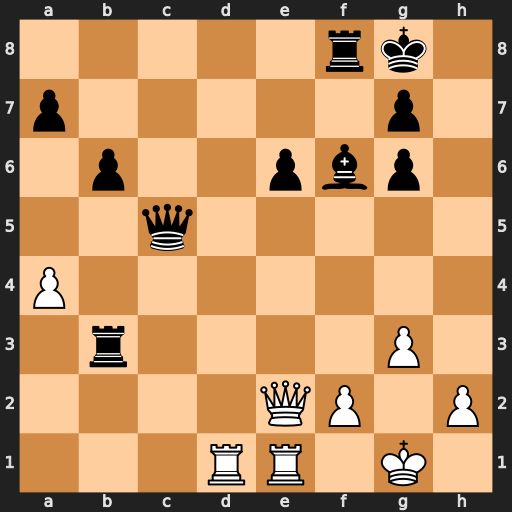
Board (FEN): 5rk1/p5p1/1p2pbp1/2q5/P7/1r4P1/4QP1P/3RR1K1
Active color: w
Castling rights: -
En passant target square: -
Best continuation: Qxe6+ Kh7 Qxb3